Interaction volume radius: 5 \u00c5
Interaction volume height: 45 \u00c5
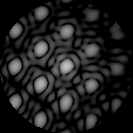
Disorder parameter: 0.1066